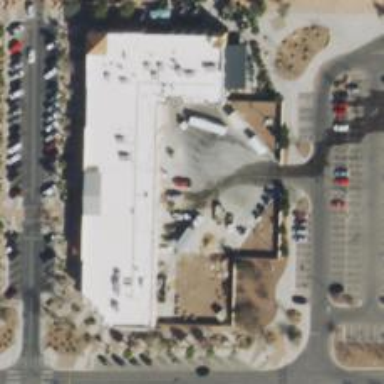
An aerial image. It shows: Commercial building.